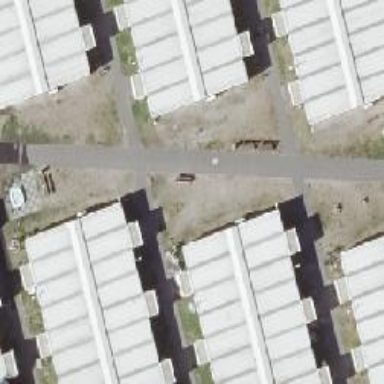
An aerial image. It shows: Shelter as social facility.